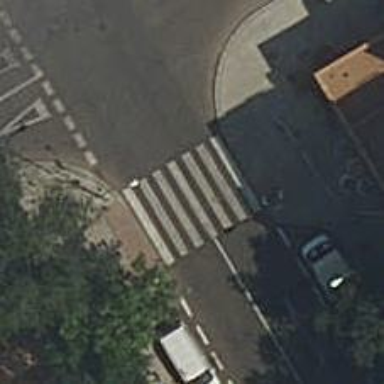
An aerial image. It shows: Uncontrolled zebra crossing on the road.